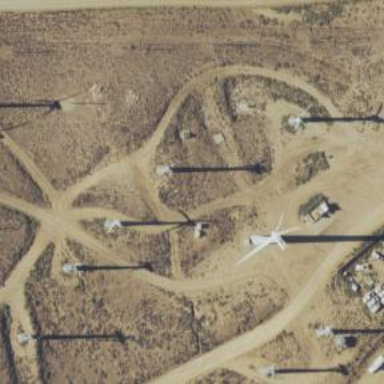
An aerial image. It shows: Wind turbine generating power.